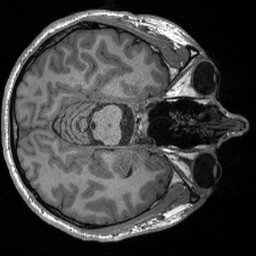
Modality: T1w
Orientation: axial
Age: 22
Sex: male